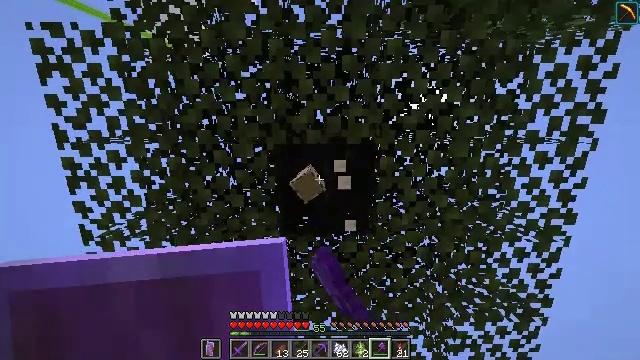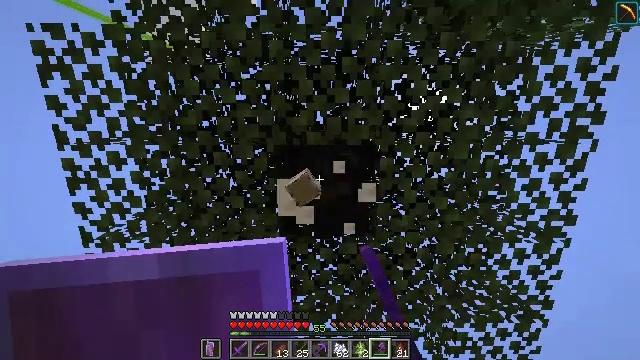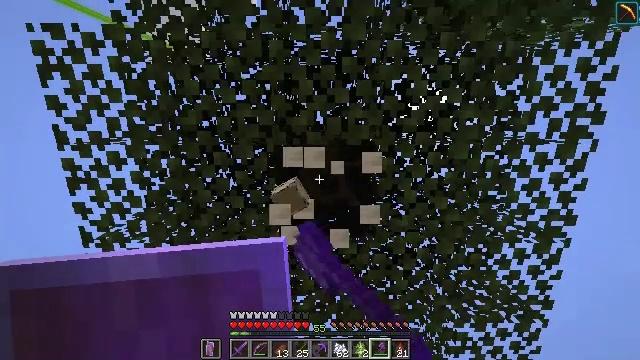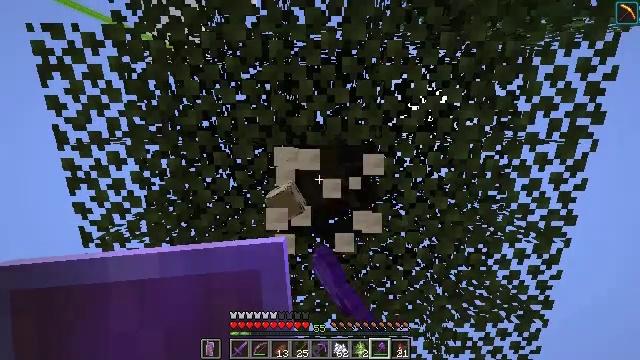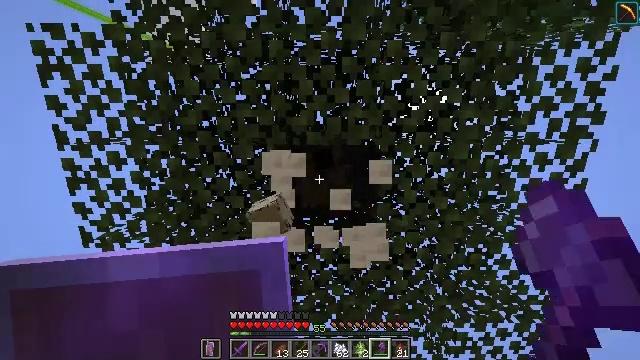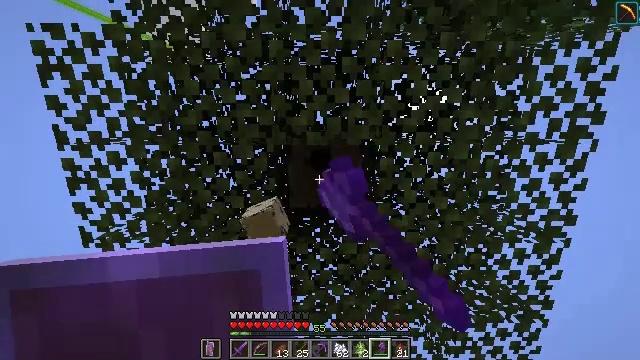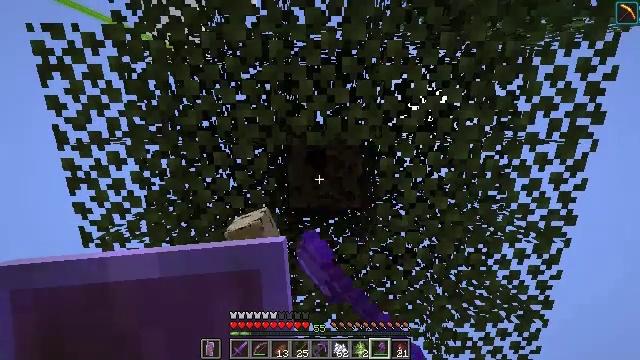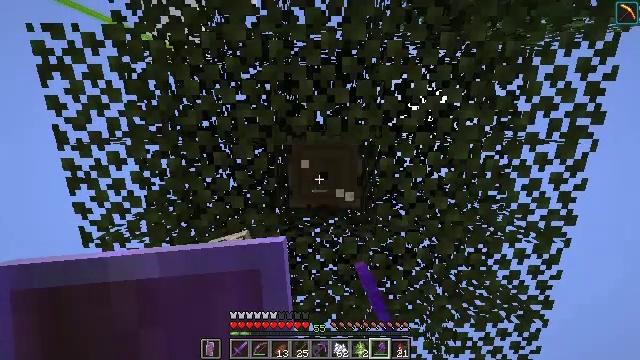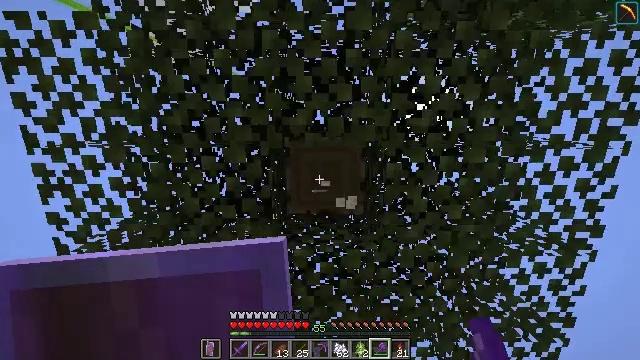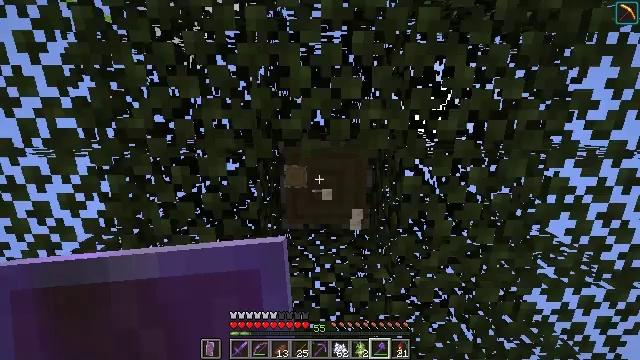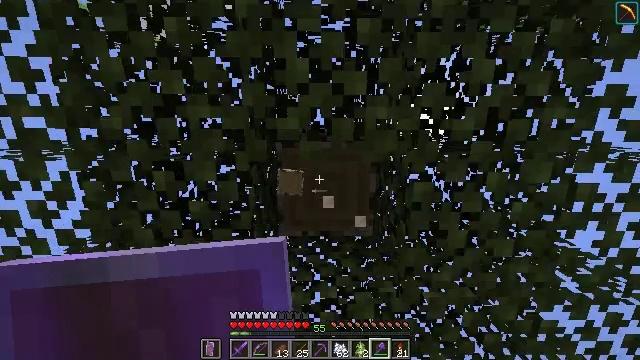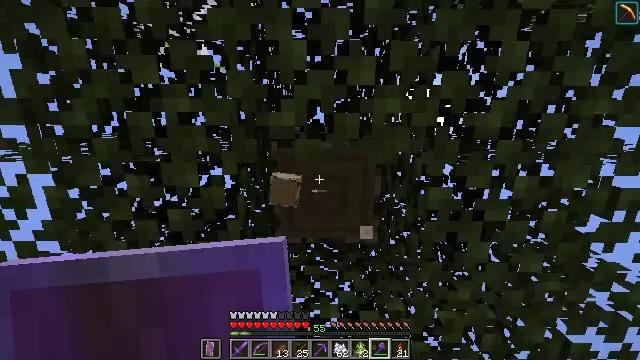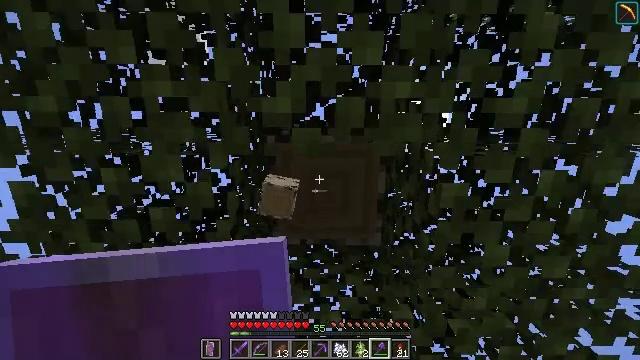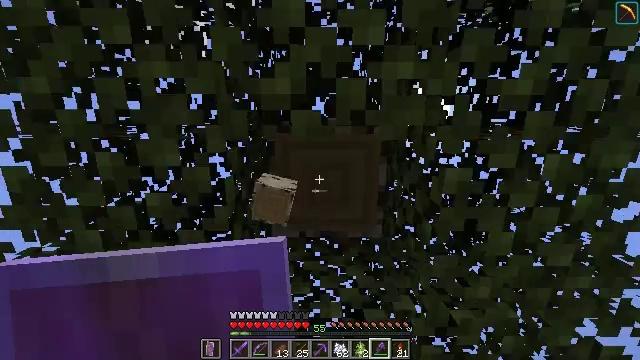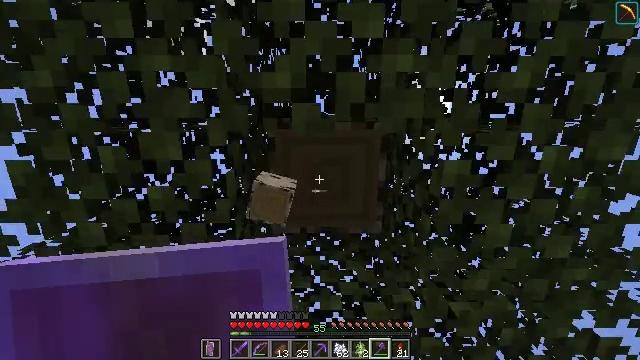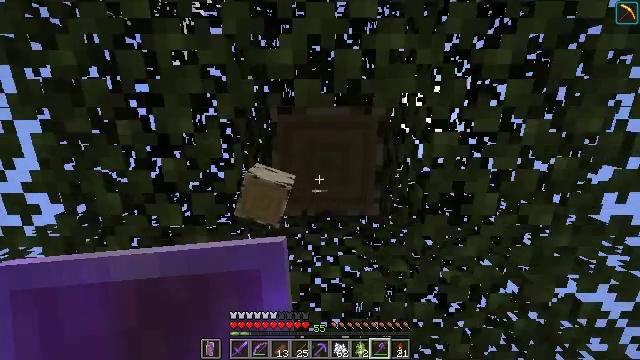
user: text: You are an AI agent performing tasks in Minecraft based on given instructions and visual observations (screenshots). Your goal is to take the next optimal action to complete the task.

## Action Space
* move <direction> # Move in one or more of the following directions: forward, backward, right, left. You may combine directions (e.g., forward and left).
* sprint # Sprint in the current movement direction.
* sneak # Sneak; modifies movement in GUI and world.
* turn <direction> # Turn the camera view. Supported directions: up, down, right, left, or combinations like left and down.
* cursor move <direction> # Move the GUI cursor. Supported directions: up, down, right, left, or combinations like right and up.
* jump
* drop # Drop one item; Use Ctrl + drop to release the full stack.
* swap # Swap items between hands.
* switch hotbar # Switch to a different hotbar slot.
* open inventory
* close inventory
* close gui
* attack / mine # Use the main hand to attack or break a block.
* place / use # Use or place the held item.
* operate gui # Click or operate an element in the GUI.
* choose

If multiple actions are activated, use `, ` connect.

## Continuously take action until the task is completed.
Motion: motion action
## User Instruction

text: Chop down the birch log.
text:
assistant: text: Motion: attack / mine
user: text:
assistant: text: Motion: attack / mine
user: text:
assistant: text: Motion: attack / mine
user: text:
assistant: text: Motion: attack / mine
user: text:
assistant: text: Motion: attack / mine
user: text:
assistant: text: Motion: attack / mine
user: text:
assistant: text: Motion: no_op
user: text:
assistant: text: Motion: move forward, jump
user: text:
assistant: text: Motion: move forward, jump
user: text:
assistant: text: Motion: move forward, jump
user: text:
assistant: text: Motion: move forward, jump
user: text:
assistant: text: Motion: move forward, jump
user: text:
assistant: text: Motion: move forward
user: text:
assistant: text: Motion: move forward
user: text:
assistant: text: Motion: move forward
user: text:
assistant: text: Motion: move forward
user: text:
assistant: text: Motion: no_op
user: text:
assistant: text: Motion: no_op
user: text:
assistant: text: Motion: no_op
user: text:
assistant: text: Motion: turn right and up
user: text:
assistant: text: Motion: turn right and up
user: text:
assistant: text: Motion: turn up
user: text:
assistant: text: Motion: no_op
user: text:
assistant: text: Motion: no_op
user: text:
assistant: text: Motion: turn up
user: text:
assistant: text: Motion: turn up
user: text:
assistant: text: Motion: attack / mine
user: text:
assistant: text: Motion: attack / mine
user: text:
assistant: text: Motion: attack / mine
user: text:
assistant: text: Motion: attack / mine